В большой непрозрачной пластине толщиной $h$ просверлено отверстие. Форма его боковой поверхности представляет собой усечённый конус с диаметрами оснований $d$ и $D=4d$. Ось конического отверстия перпендикулярна пластине, а боковая поверхность посеребрена и идеально отражает падающий на неё свет. Плоский экран расположен параллельно пластине на расстоянии $L$ от нее (см. рис.).  Система освещается параллельным потоком света, направленным вдоль оси конуса. Геометрические параметры $h$, $D$ и $L$ связаны соотношением: $D \ll h \ll L$.
Изобразите картину, наблюдаемую на экране. Укажите на рисунке все характерные геометрические размеры. Считайте, что свет попадает на экран только через отверстие в пластине.
Между пластиной и экраном поместили идеальную собирающую линзу. Фокусное расстояние линзы $F = L/2$. Главная оптическая ось линзы совпадает с осью конуса. Экран расположен в фокальной плоскости линзы. Считайте, что все лучи, вышедшие из отверстия в пластине, попадают на линзу. Изобразите картину, наблюдаемую на экране в этом случае. Укажите на рисунке все характерные геометрические размеры.
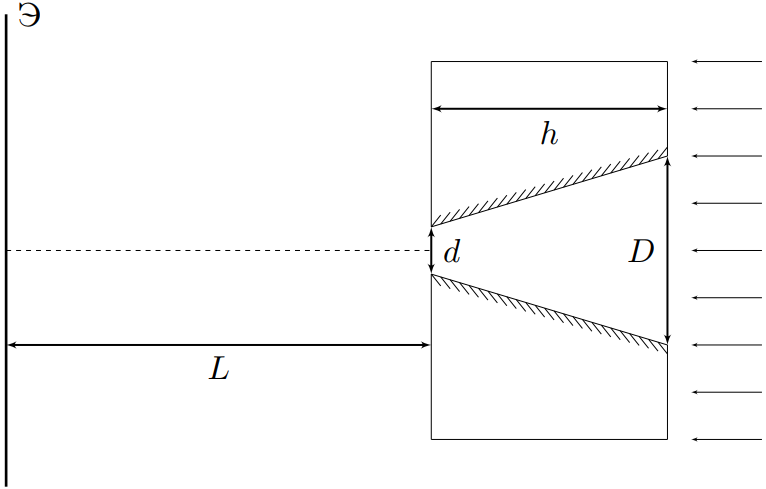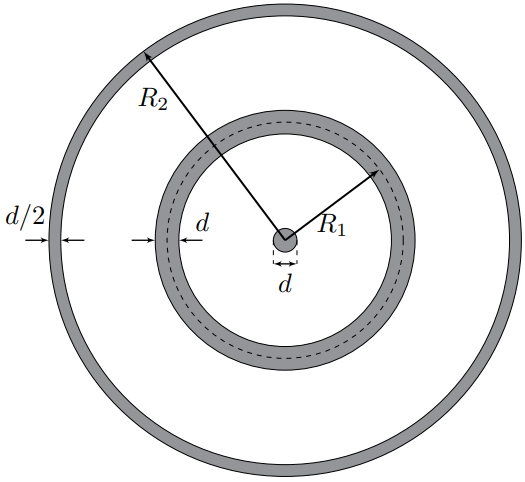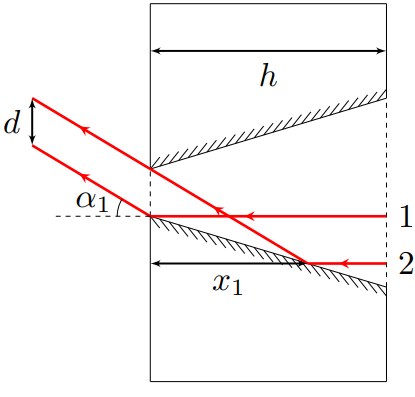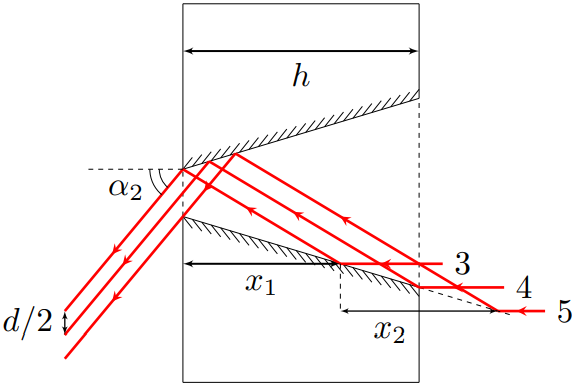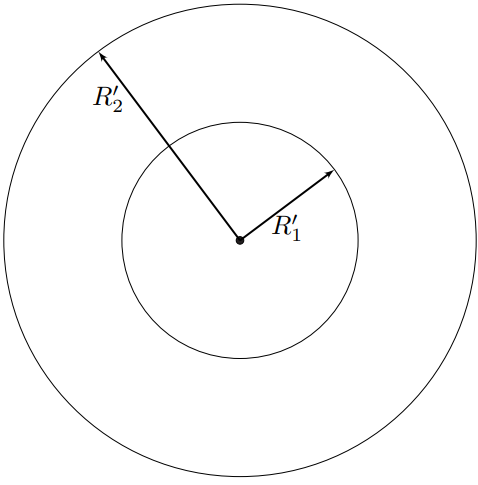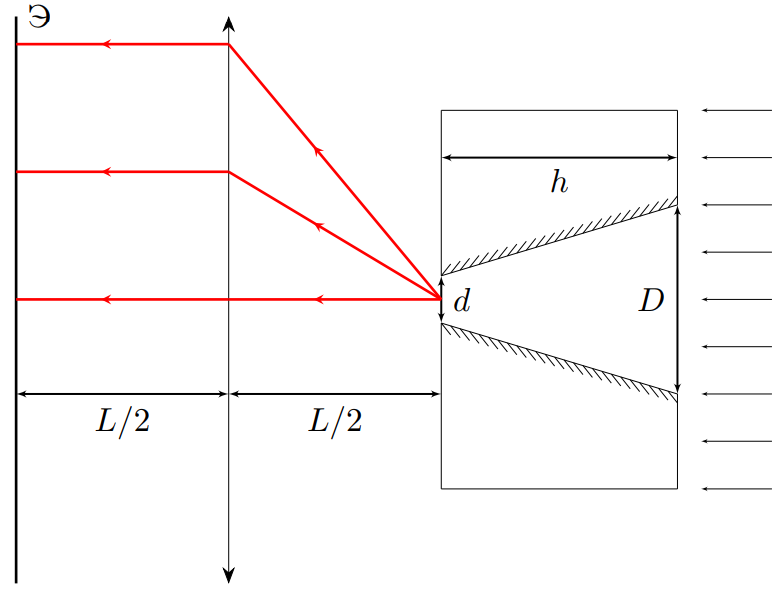
Изобразите картину, наблюдаемую на экране. Укажите на рисунке все характерные геометрические размеры.  Считайте, что свет попадает на экран только через отверстие в пластине.
Решение: Рассмотрим пучок лучей, падающих на правое (по рисунку) основание конуса диаметром $D$. Часть лучей, идущих в пределах круга диаметром $d$ с центром на оси конуса, проходит без препятствий и образует на экране круглое пятно того же диаметра $d_0=d$.Остальные лучи, прошедшие через входное сечение конуса, испытывают не менее одного отражения от боковой поверхности конуса. Поскольку оптическая схема имеет осевую симметрию, то эти лучи будут образовывать кольца, с центром в точке пересечения экрана осью конуса. Выясним количество и геометрию колец (радиусы и ширину колец, а также возможность их перекрытия друг с другом).В дальнейшем будем рассматривать лучи, падающие на одну из образующих конической поверхности. Пусть $\alpha_0$ $-$ угол между направлением исходного пучка света и конической поверхностью отверстия. Из геометрии $\alpha_0=(D-d)/(2h)=3d/(2h)$. Заметим, что из условия следует $\alpha_0\ll1$.

Между пластиной и экраном поместили идеальную собирающую линзу. Фокусное расстояние линзы $F = L/2$. Главная оптическая ось линзы совпадает с осью конуса. Экран расположен  в фокальной плоскости линзы. Считайте, что все лучи, вышедшие из отверстия в пластине, попадают на линзу.   Изобразите картину, наблюдаемую на экране в этом случае. Укажите на рисунке все характерные геометрические размеры.
Решение: Определим как изменятся их толщины и диаметр центрального пятна. Центральное пятно образуется параллельным пучком лучей, идущим вдоль главной оптической оси. Идеальная линза собирает такие лучи в точку, поэтому в приближении геометрической оптики размер центрального пятна будет много меньше $d$.Кольца образуются также параллельными пучками лучей, которые идеальная линза собирает в фокальной плоскости, поэтому толщина колец тоже станет много меньше $d$.
Темы:
T, Оптика, Геометрическая оптика, Всероссийские, Зеркало, Отражение